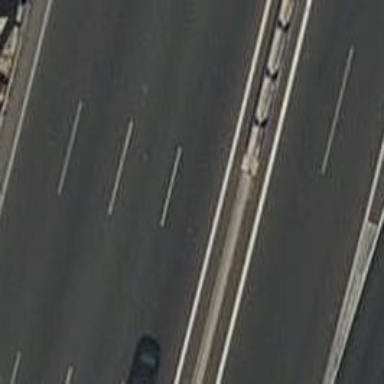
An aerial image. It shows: Motorway bridge.